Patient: sex F, age 58
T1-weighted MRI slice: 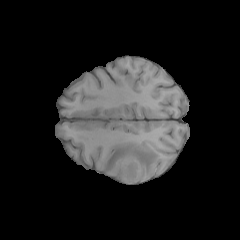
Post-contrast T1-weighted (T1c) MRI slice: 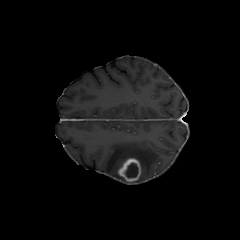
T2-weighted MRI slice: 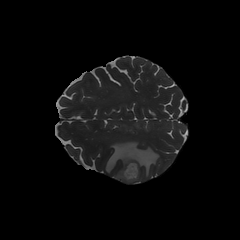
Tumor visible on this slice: yes
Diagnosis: Glioblastoma, IDH-wildtype
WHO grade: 4